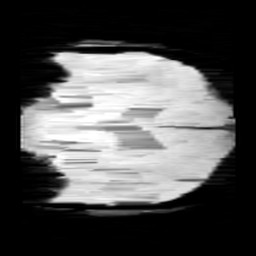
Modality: minIP
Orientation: coronal
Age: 12
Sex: male
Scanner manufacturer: siemens
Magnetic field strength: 3 T
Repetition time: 0.027 s
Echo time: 0.02 s